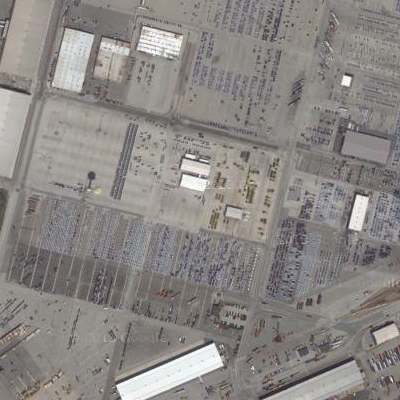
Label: Parking